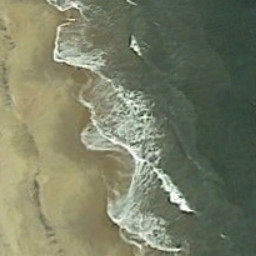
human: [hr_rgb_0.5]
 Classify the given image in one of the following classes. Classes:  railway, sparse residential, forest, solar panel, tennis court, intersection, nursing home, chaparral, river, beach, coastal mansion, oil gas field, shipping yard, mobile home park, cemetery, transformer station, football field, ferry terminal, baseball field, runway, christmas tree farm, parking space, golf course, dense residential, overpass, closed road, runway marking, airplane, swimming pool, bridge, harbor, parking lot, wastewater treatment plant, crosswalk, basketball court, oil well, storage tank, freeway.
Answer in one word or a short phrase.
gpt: beach